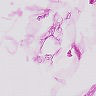
Metastatic tissue present: no